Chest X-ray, AP view. Patient: 58 years old, sex M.
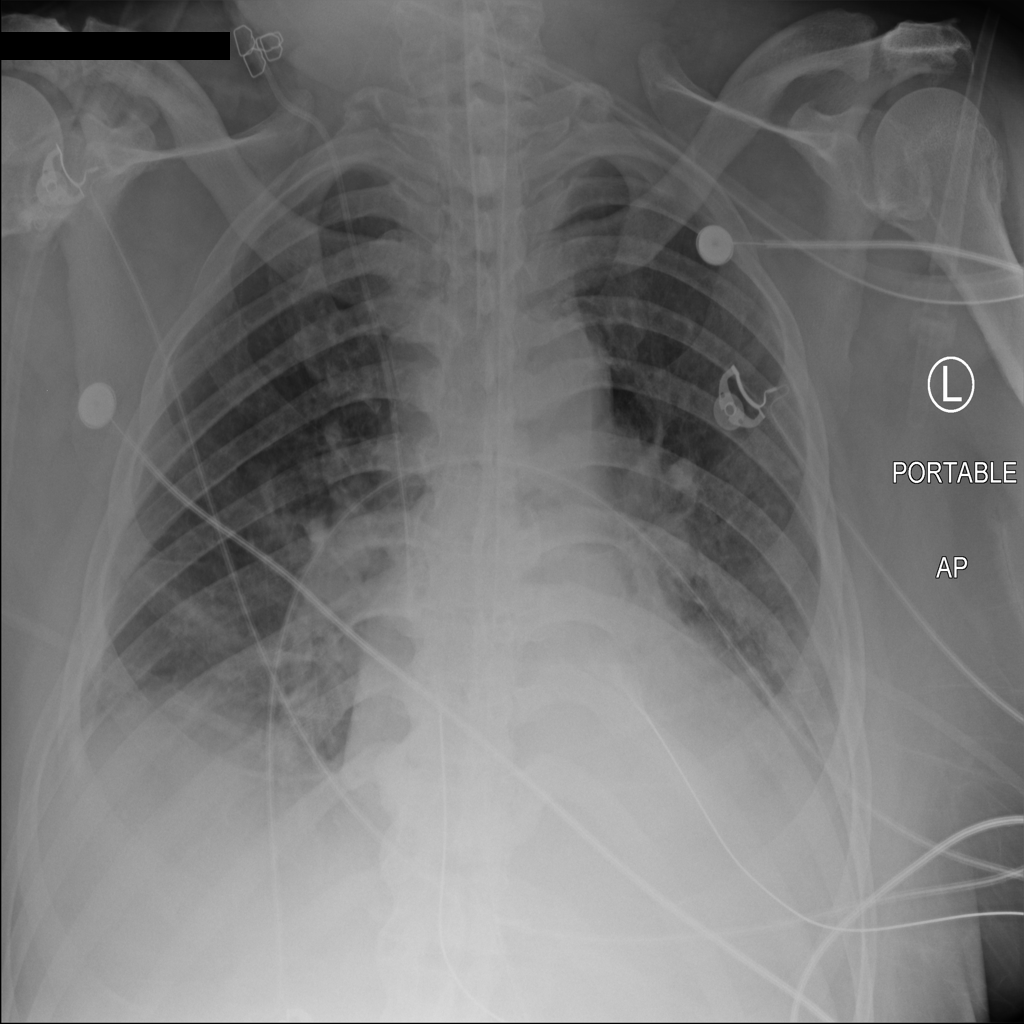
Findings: Effusion, Infiltration